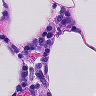
Metastatic tissue present: no